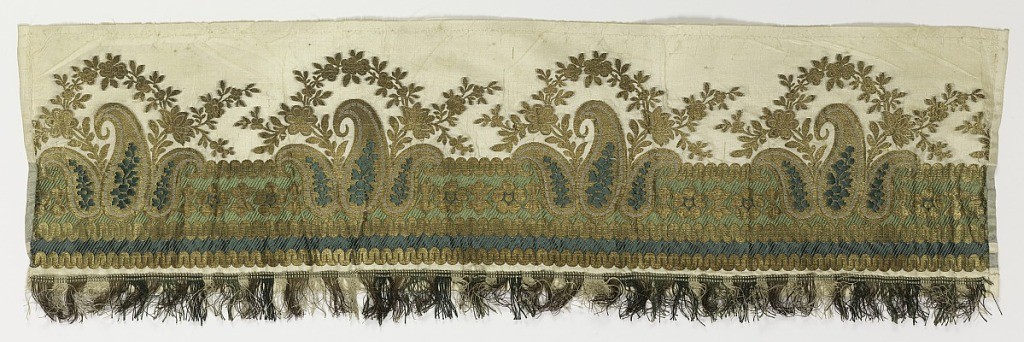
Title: Textile
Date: early 19th century
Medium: silk and metallic threads Technique: plain compound cloth
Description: Woven border with horizontal bands of green and gold ornaments and groups of three Persian cones and flower garlands in two shades of green and gold thread on a white taffeta ground.  Bordered with green, white, and gold fringe of the period.